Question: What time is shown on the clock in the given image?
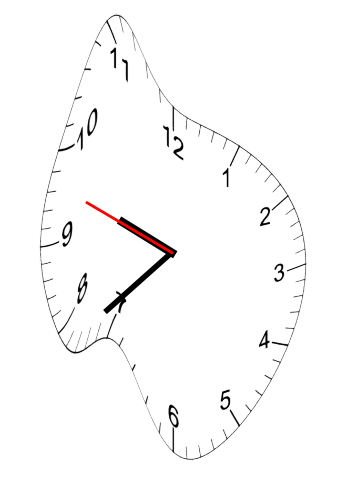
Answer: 09:37:48